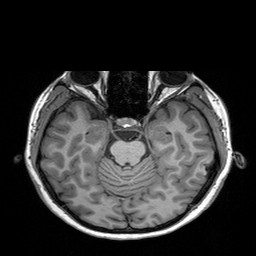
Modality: T1w
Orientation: coronal